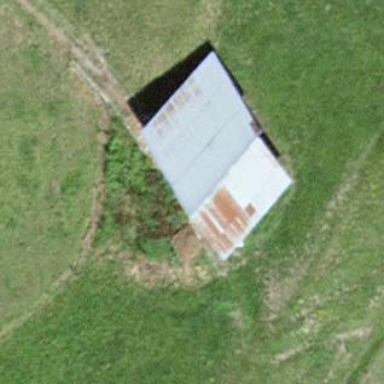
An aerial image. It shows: Barn.